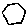
Label: hexagon